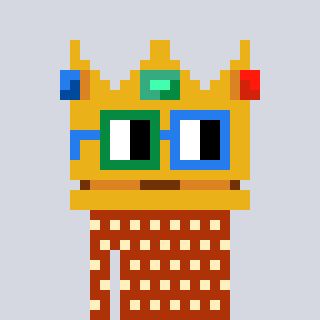
a pixel art character with square green and blue glasses, a crown-shaped head and a hotbrown-colored body on a cool background